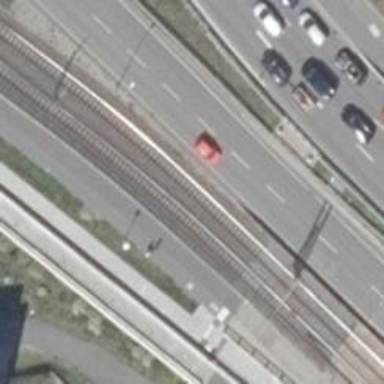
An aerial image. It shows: Tram railway with electrified contact lines.